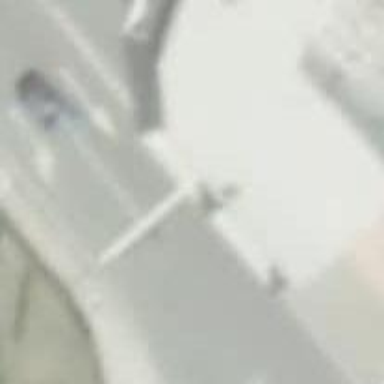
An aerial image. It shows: Road with traffic signals.